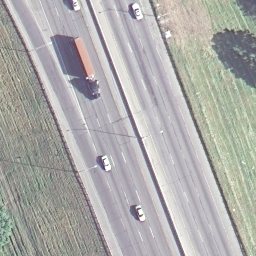
Label: freeway